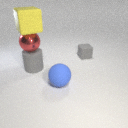
large gray rubber cylinder to the left of small gray rubber cube